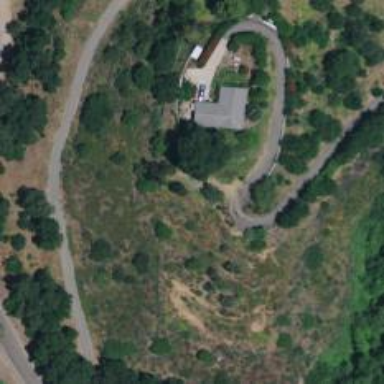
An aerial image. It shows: Driveway leading to service road.